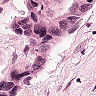
Metastatic tissue present: yes